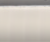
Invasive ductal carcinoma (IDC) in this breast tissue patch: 0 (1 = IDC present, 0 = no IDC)